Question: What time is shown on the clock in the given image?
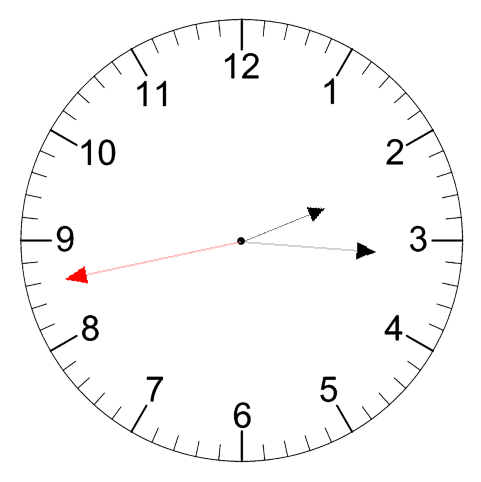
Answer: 02:15:43